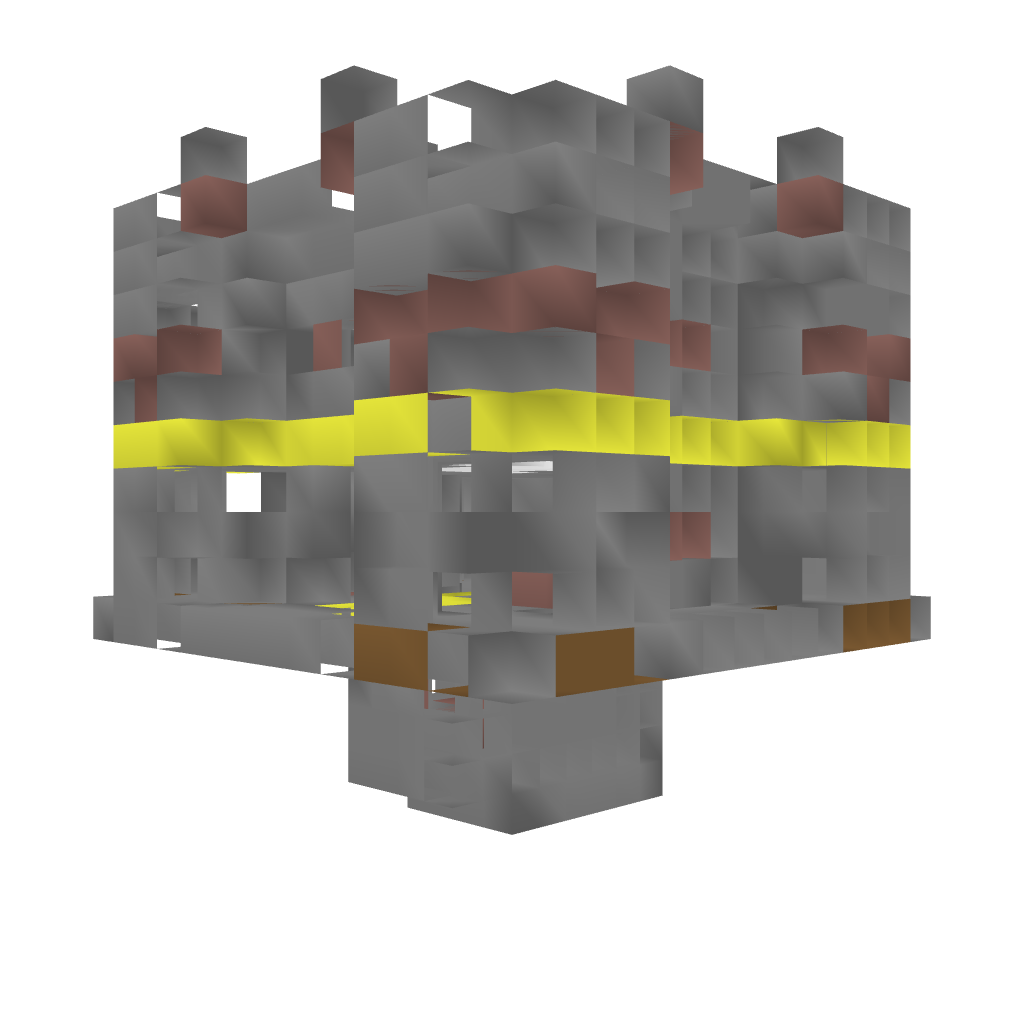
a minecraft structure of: PvP Tower [Yellow] 13 blocks high 1 line of yellow blocks in the middle of the structure